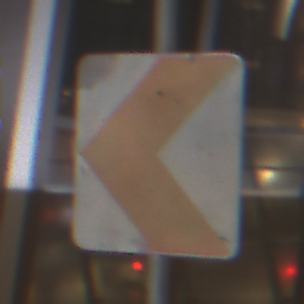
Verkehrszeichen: RichtungstafelnInKurvenKleinRechts
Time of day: NotSpecified
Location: Indoor (Urban)
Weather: NotSpecified
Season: NotSpecified
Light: Artificial